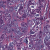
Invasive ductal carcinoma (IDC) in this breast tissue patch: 1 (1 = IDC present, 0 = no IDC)